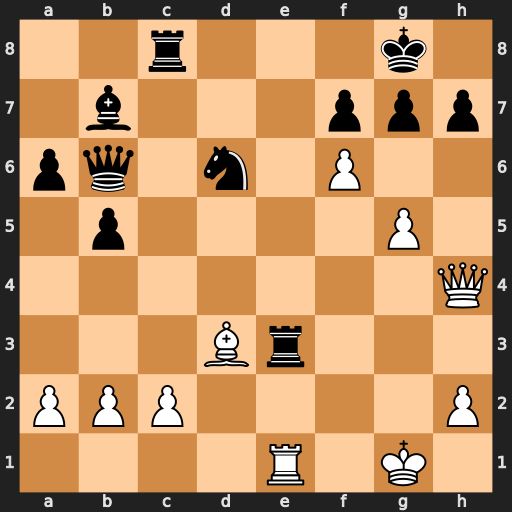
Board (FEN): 2r3k1/1b3ppp/pq1n1P2/1p4P1/7Q/3Br3/PPP4P/4R1K1
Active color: w
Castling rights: -
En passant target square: -
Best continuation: Qxh7+ Kf8 Qh8#